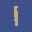
Label: 1